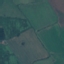
Land use / land cover class: Pasture